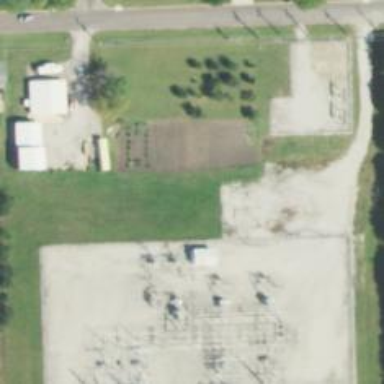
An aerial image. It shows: Distribution level power substation surrounded by fence.